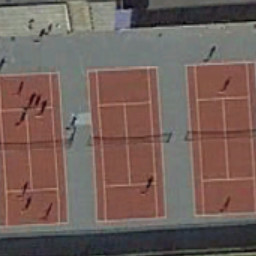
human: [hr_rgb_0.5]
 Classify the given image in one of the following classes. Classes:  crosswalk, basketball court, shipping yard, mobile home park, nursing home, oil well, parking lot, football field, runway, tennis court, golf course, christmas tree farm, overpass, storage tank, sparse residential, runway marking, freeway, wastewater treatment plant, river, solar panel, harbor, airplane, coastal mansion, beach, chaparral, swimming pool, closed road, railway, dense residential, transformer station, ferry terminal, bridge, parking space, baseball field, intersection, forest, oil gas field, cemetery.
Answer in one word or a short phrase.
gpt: tennis court